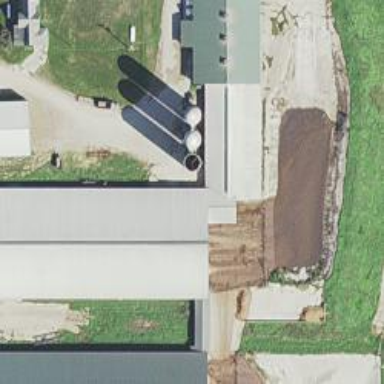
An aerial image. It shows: Silo.